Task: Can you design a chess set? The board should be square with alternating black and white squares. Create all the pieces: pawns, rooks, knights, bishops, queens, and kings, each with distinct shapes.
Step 1113:
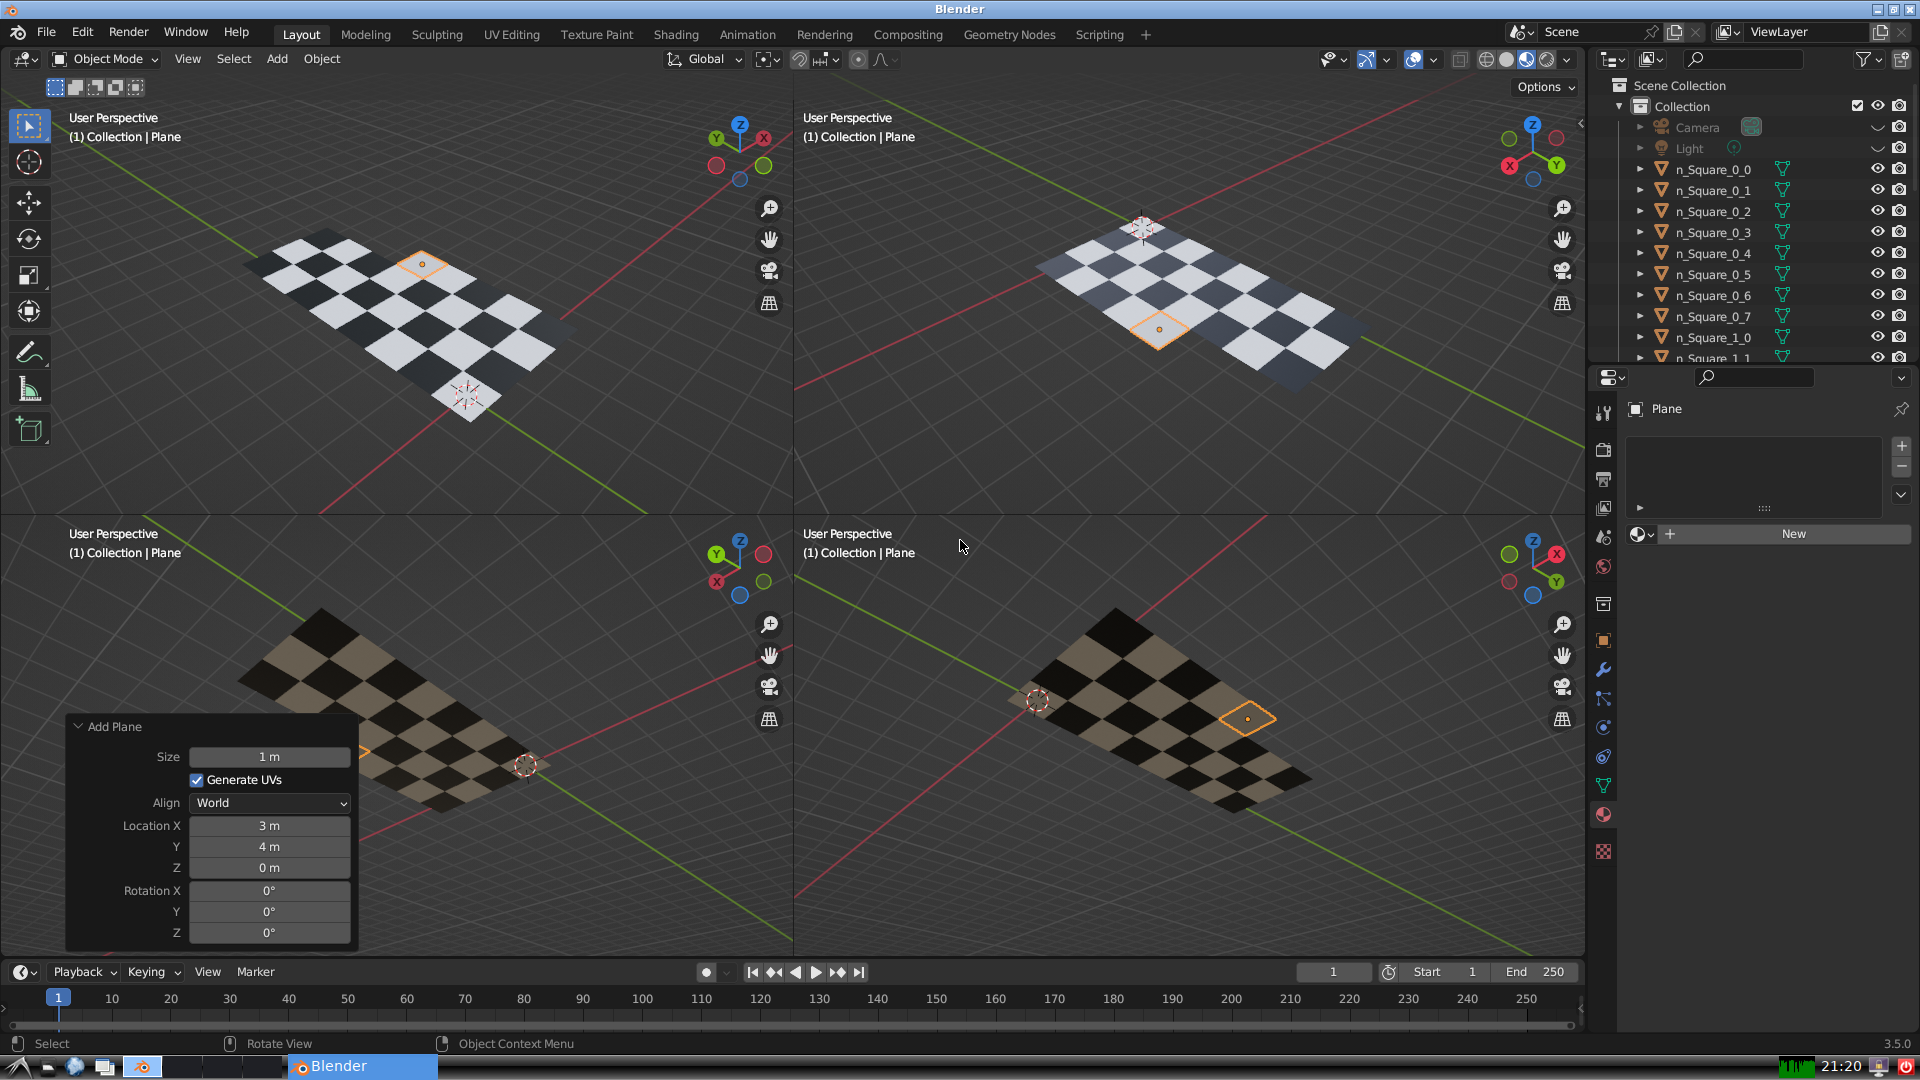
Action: {"key_press": ['Ctrl, Home']}